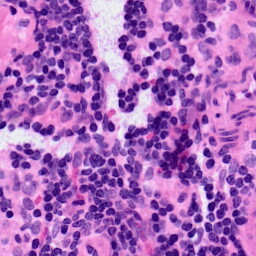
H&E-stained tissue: LymphNode